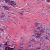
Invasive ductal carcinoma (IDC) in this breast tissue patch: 1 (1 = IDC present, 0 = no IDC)